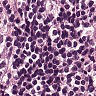
Metastatic tissue present: no